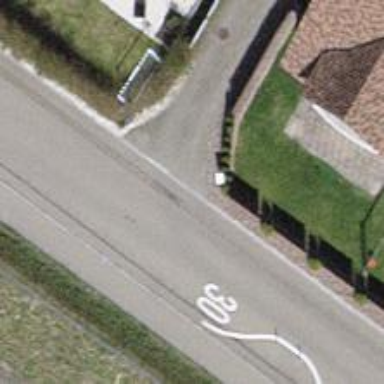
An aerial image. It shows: Driveway.